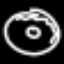
Label: donut